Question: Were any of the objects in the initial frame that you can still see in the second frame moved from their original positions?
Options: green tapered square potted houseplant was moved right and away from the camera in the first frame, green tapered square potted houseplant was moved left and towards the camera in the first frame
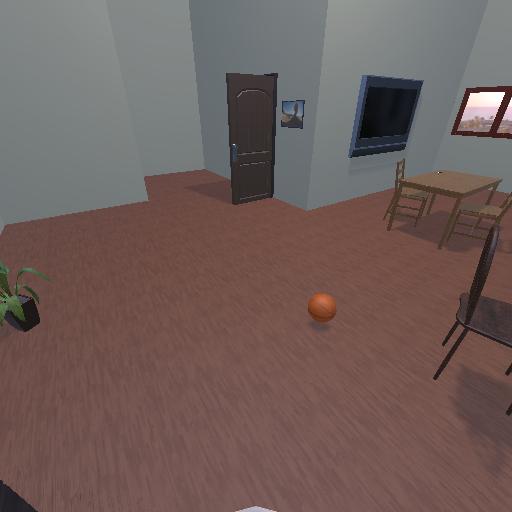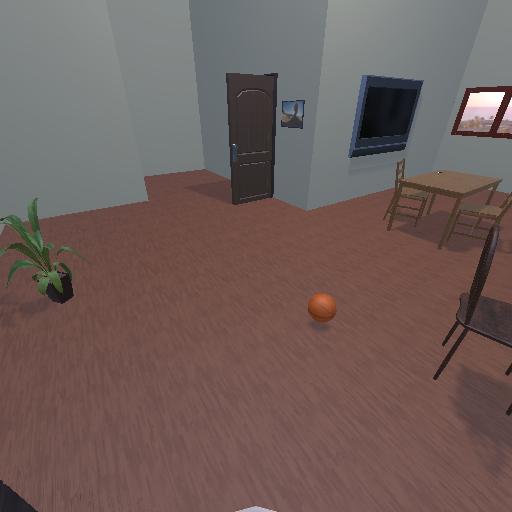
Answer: green tapered square potted houseplant was moved right and away from the camera in the first frame